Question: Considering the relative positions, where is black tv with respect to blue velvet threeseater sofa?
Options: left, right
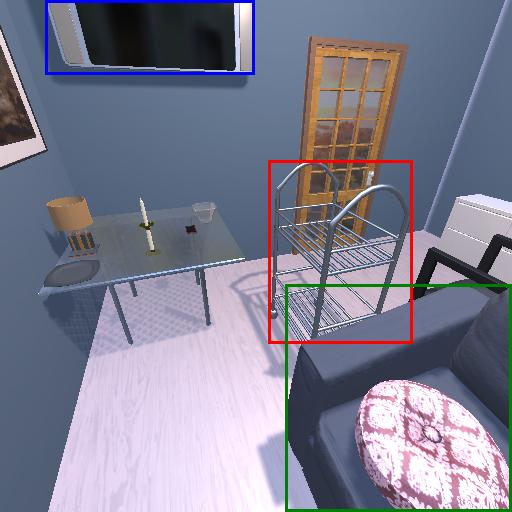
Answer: left